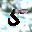
Label: 5